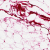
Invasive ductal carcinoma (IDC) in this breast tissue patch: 0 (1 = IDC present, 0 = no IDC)